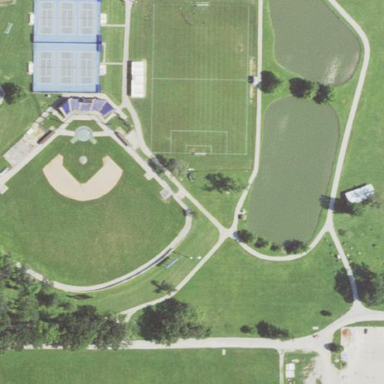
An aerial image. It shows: Baseball pitch for leisure land activities.